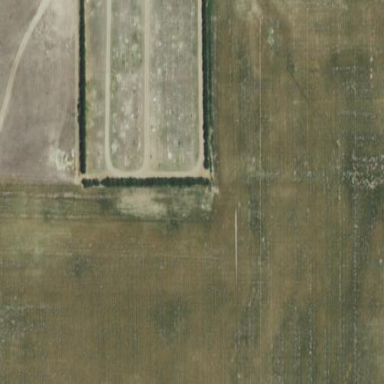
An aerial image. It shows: Cemetery.